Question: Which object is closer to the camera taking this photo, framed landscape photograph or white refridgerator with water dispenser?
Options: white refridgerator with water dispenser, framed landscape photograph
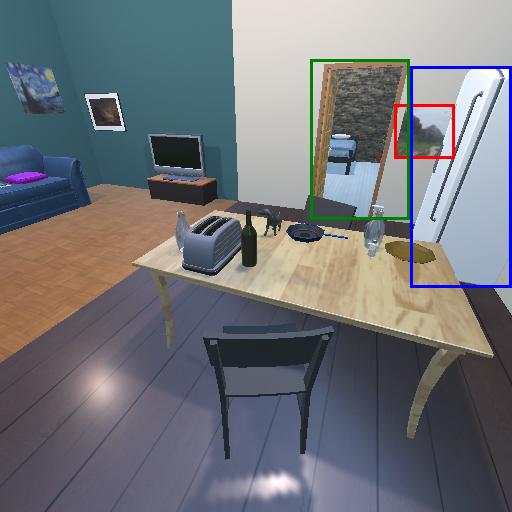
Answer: white refridgerator with water dispenser